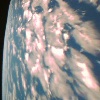
Label: cloud